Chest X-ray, PA view. Patient: 21 years old, sex F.
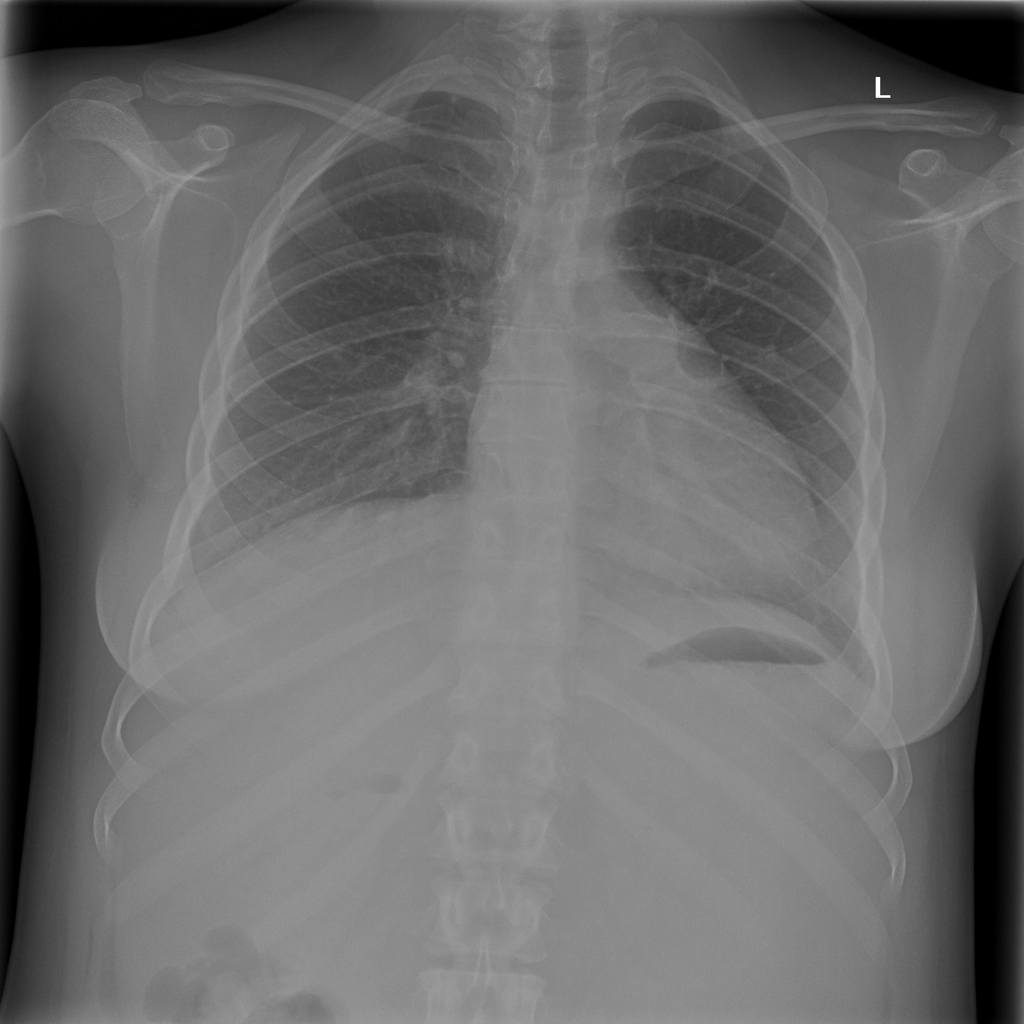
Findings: No Finding